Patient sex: M
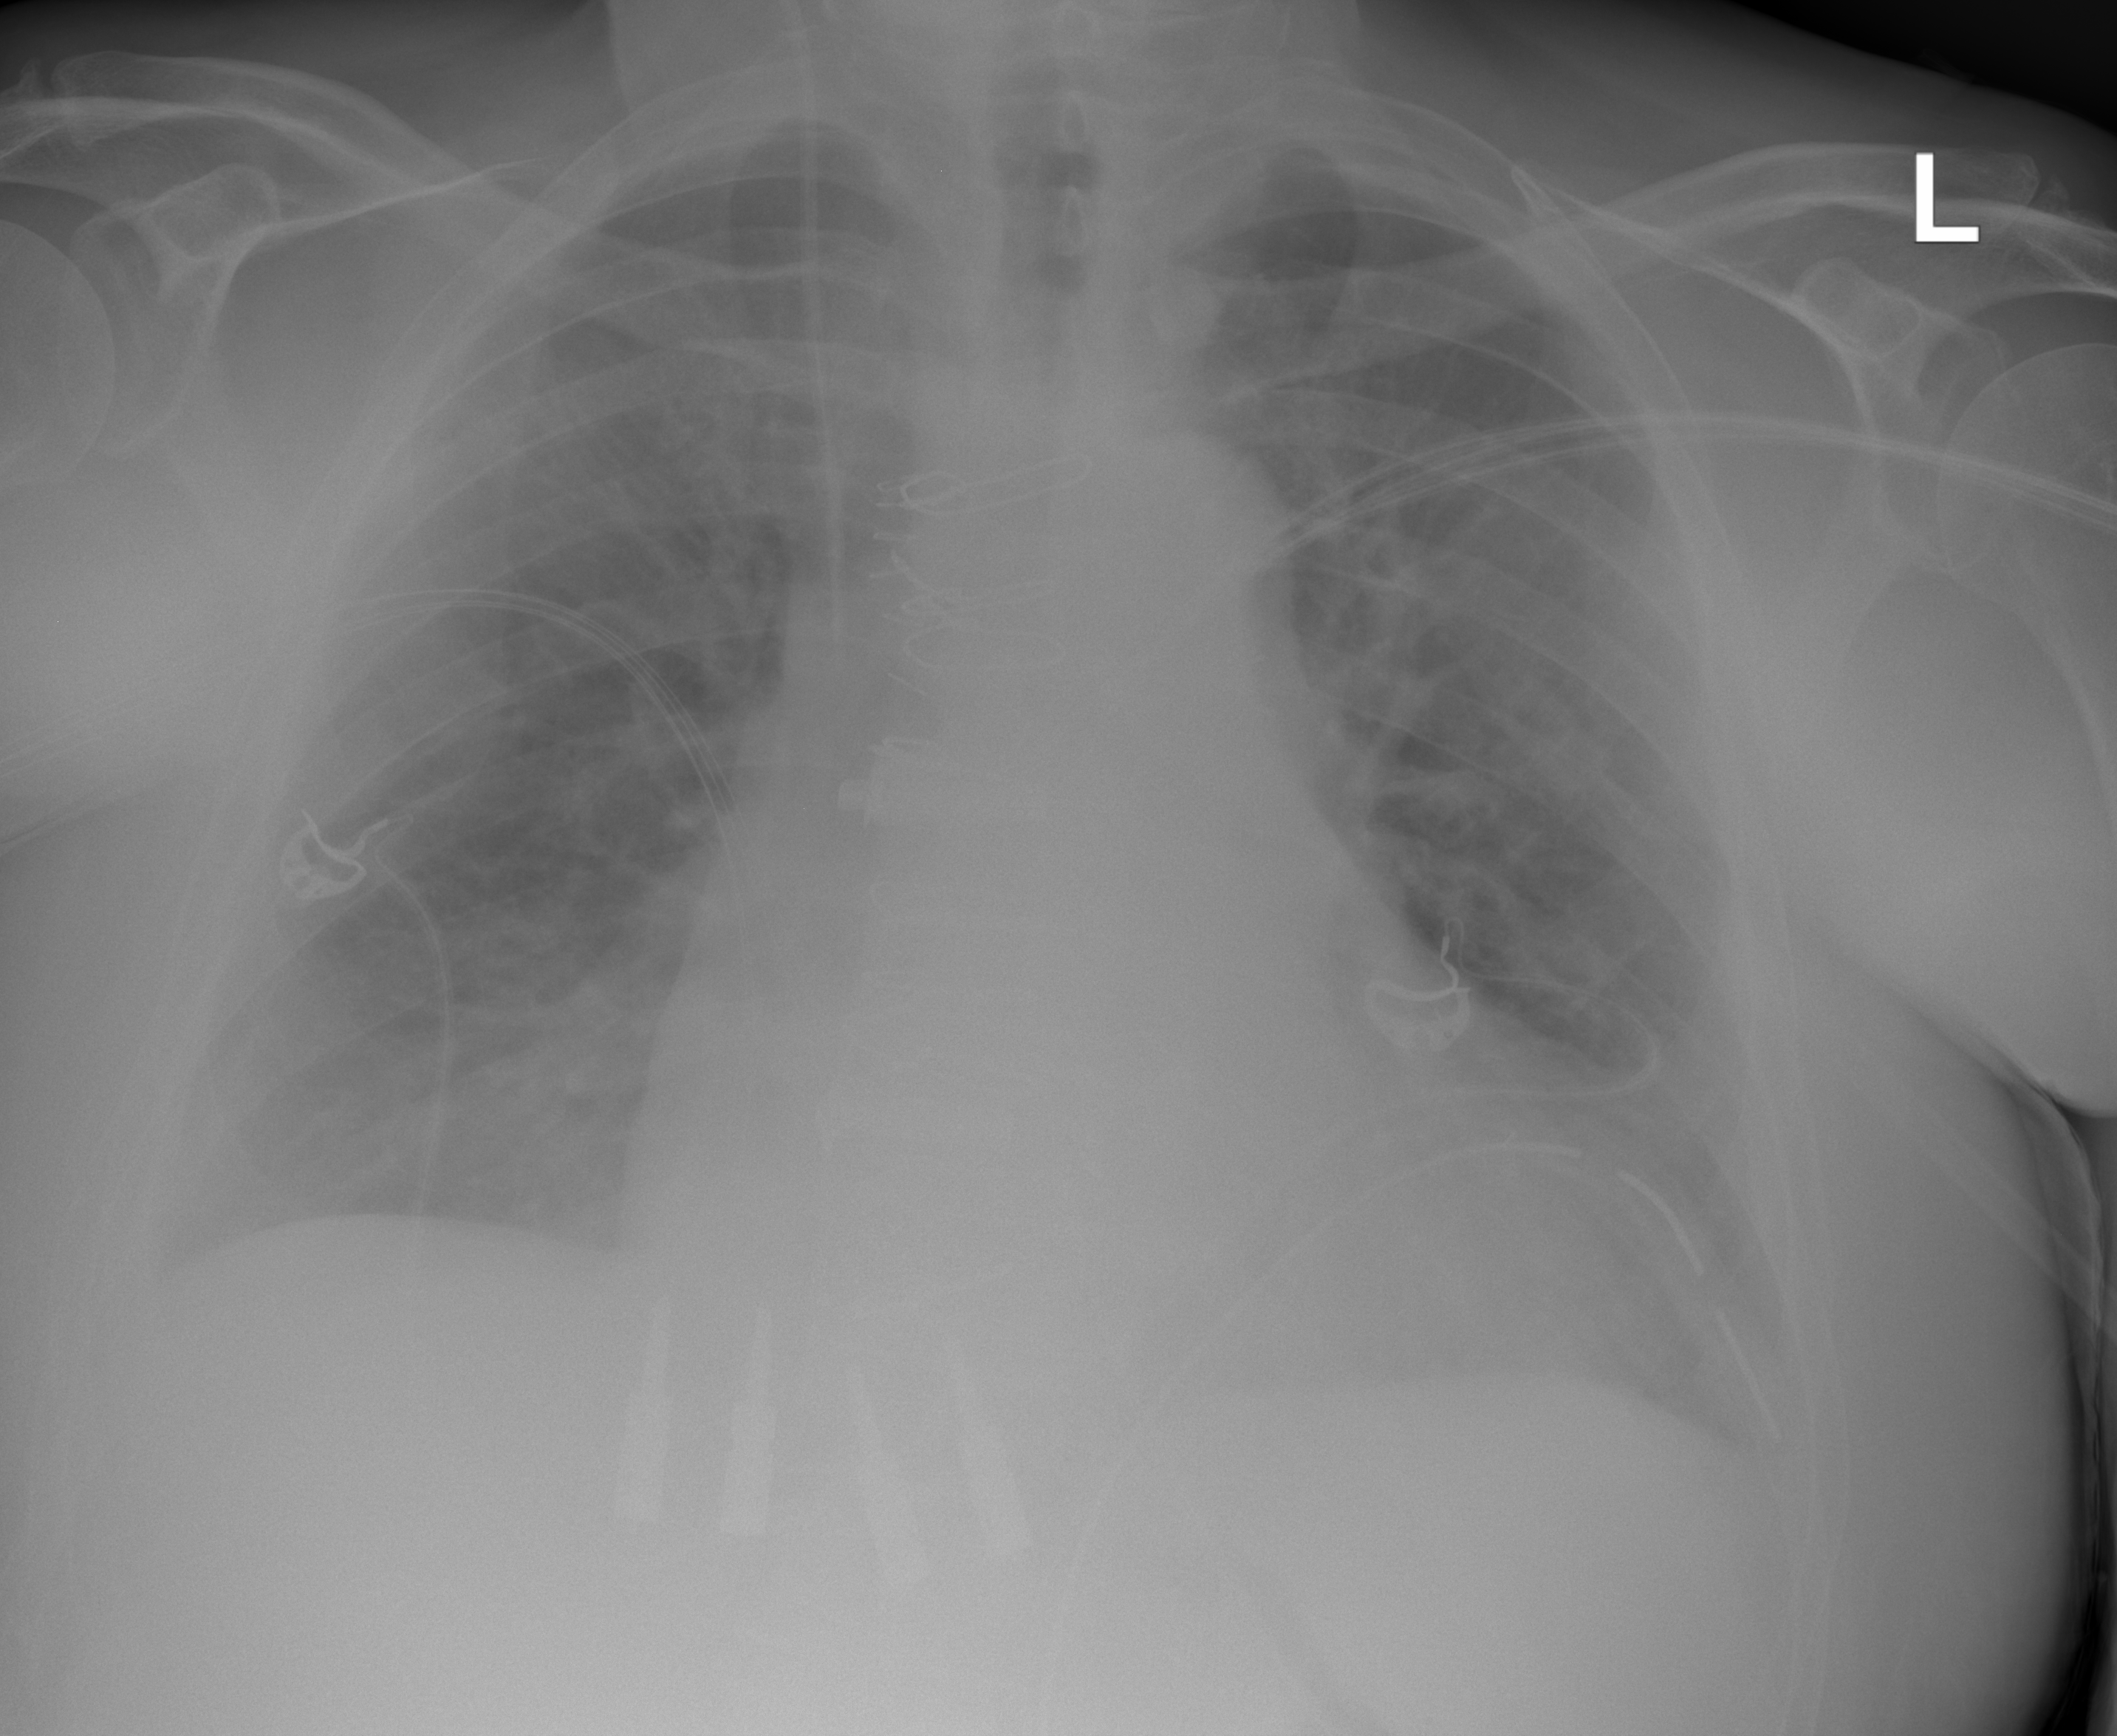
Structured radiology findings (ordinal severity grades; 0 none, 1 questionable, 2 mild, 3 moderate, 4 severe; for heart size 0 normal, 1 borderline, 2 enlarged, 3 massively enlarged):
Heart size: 2
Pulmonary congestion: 3
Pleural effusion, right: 0
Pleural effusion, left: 0
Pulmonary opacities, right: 0
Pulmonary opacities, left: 0
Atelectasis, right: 3
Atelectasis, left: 3